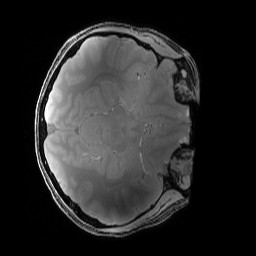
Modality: PDw
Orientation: axial
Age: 24
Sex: female
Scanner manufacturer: siemens
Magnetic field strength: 6.98 T
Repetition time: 1.44 s
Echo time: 0.00252 s